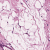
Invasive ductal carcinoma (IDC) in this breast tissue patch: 0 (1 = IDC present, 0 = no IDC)